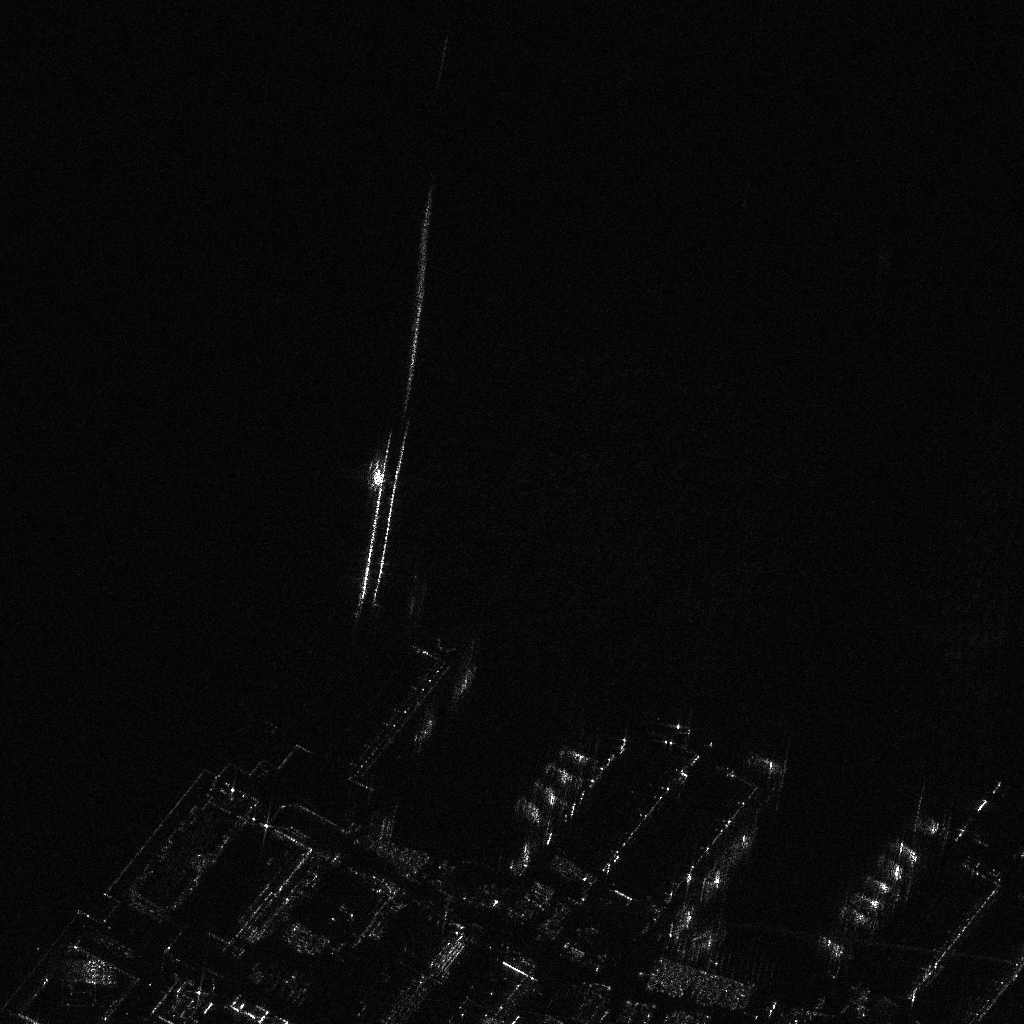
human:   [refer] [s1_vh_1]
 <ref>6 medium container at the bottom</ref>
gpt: <box>[[50, 78, 53, 79, 36], [51, 76, 54, 78, 36], [53, 74, 55, 76, 36], [55, 73, 57, 74, 36], [65, 87, 67, 91, 42], [68, 84, 69, 87, 42]]</box>

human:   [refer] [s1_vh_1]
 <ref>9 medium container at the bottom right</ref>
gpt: <box>[[80, 91, 82, 92, 36], [82, 88, 84, 90, 36], [83, 87, 85, 88, 36], [84, 85, 86, 86, 36], [85, 83, 88, 85, 34], [86, 82, 89, 83, 36], [71, 81, 73, 84, 42], [88, 79, 92, 81, 34], [85, 83, 88, 85, 35]]</box>